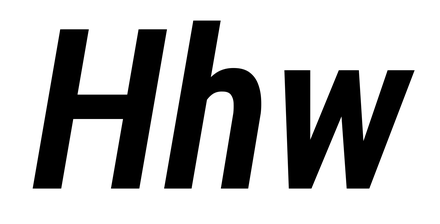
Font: Roboto-Italic_Condensed_SemiBold_Italic